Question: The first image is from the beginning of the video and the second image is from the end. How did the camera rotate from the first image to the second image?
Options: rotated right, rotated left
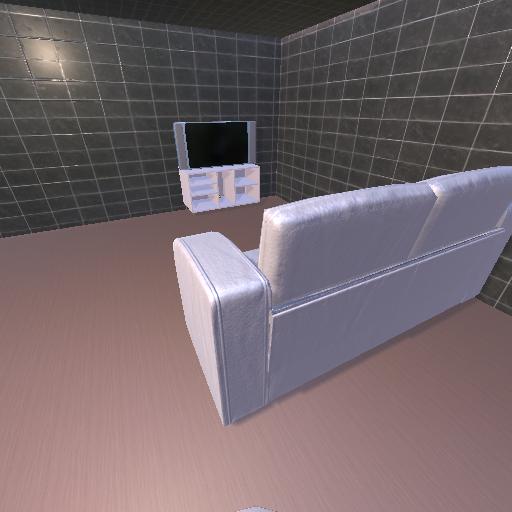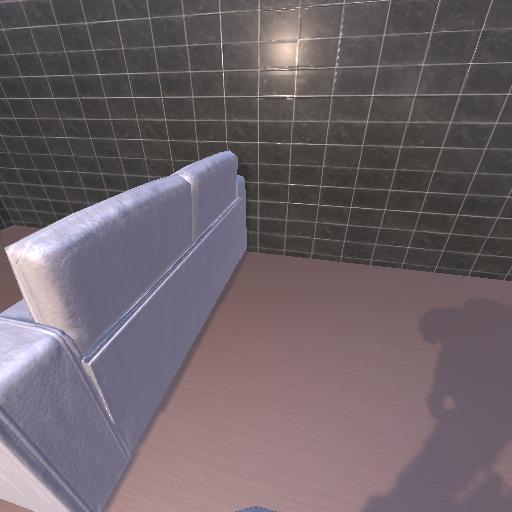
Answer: rotated right